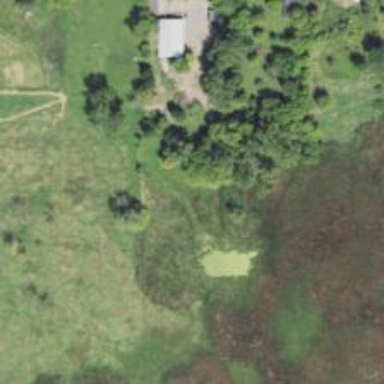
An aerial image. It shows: Marshy wetland area.